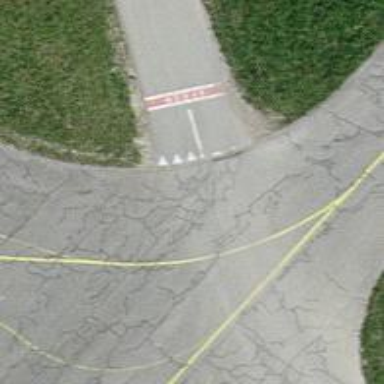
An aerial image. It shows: Road with "give way" sign.